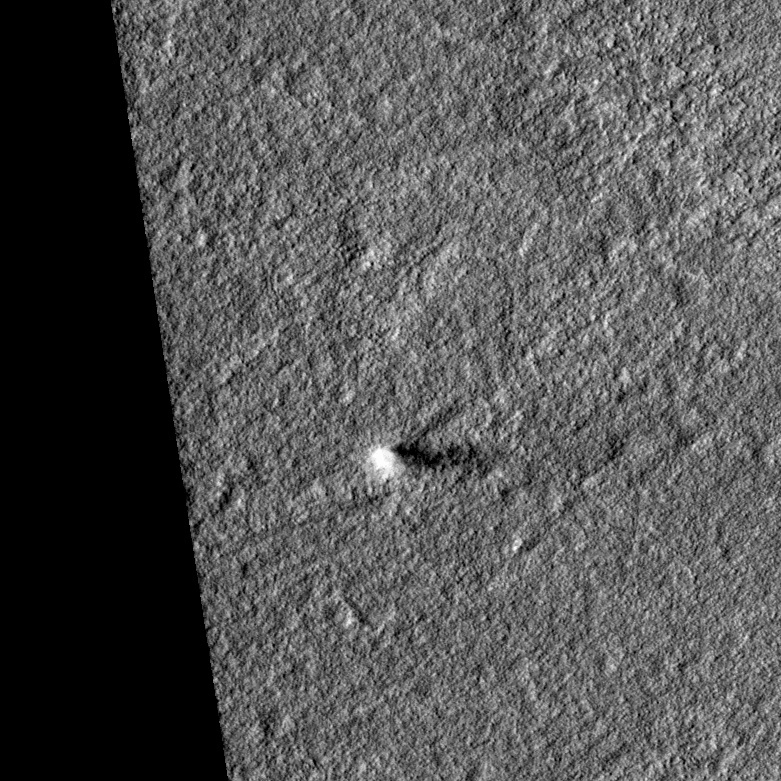
Label: dustdevil